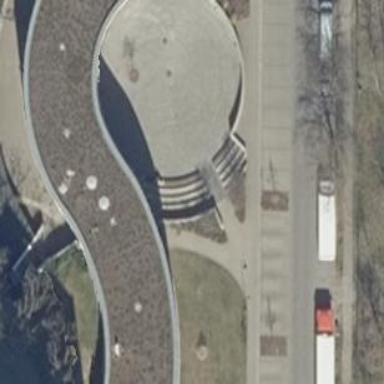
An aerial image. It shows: Public building with flat white roof and gray color.